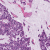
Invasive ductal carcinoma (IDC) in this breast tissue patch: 1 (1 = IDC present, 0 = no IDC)